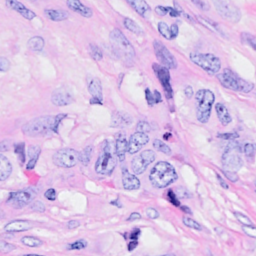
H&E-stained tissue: Breast